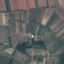
Land use / land cover class: PermanentCrop